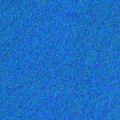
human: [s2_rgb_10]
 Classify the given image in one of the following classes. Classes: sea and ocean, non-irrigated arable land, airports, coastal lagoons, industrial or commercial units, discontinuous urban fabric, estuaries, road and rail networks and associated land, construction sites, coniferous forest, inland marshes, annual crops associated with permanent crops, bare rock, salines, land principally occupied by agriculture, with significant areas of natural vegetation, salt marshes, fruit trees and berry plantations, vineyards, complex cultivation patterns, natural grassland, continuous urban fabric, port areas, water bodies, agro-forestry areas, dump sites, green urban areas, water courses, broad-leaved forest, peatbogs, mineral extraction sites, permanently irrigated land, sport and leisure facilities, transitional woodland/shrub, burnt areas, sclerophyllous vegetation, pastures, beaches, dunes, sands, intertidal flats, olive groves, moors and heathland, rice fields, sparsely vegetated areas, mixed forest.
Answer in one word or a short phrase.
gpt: sea and ocean